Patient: sex M, age 71
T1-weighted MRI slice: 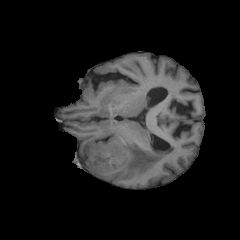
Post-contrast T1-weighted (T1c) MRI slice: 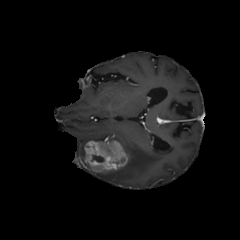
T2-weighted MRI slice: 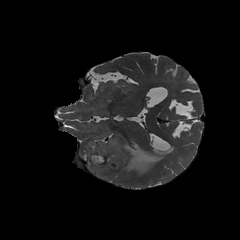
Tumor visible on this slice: yes
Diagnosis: Glioblastoma, IDH-wildtype
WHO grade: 4